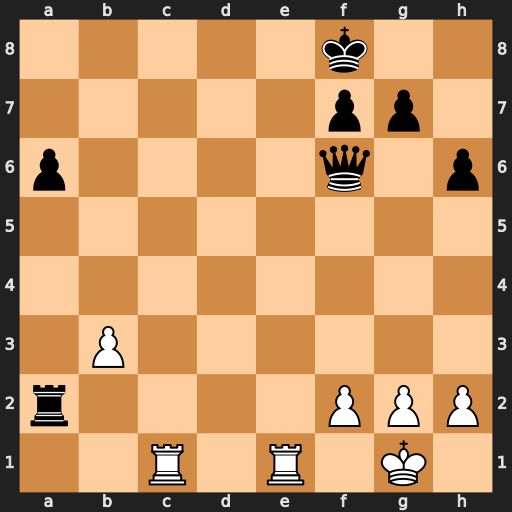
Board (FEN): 5k2/5pp1/p4q1p/8/8/1P6/r4PPP/2R1R1K1
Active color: w
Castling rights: -
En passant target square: -
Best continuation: Rc8+ Qd8 Rxd8#